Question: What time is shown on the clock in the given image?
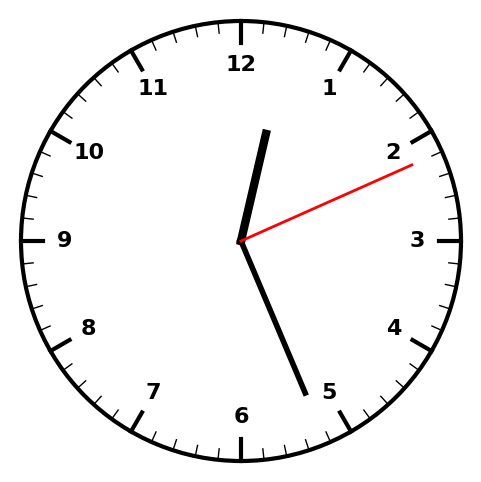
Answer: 12:26:11